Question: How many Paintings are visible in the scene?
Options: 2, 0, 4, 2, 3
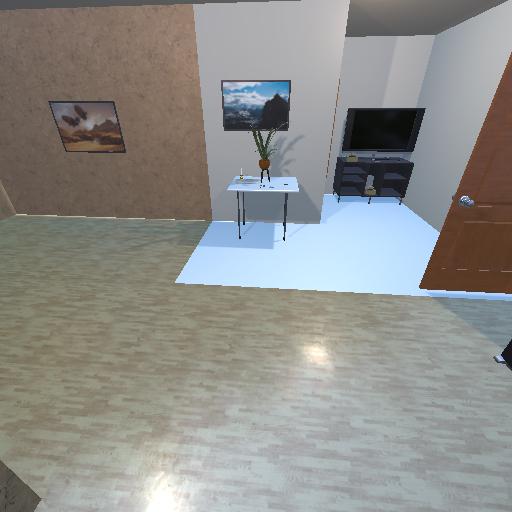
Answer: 2